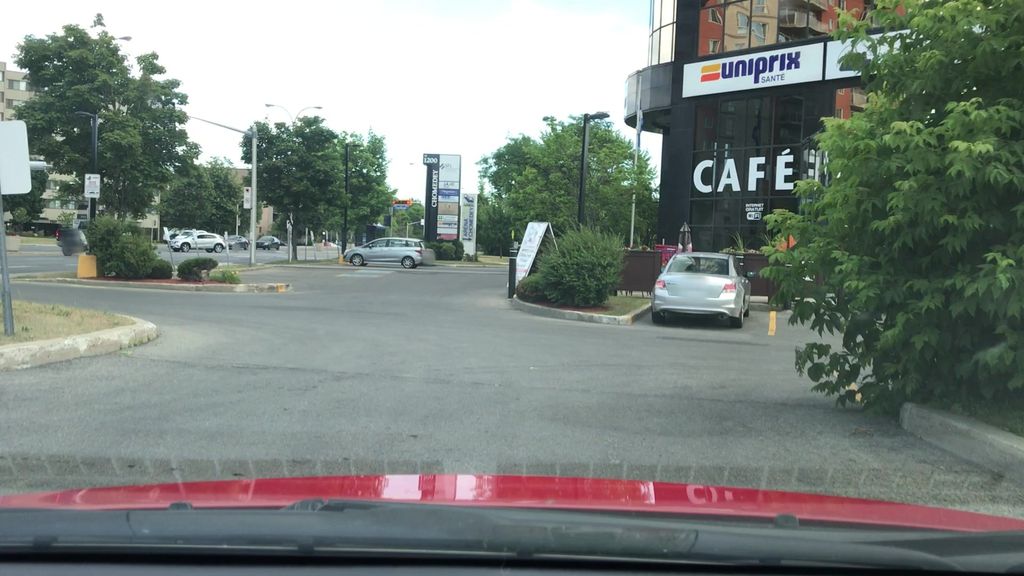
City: montreal